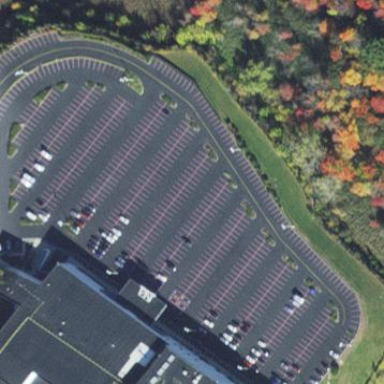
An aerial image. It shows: Parking area with surface.